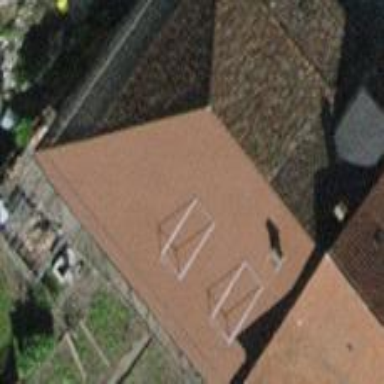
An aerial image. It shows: House with hipped roof made of tiles.